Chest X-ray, PA view. Patient: 30 years old, sex F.
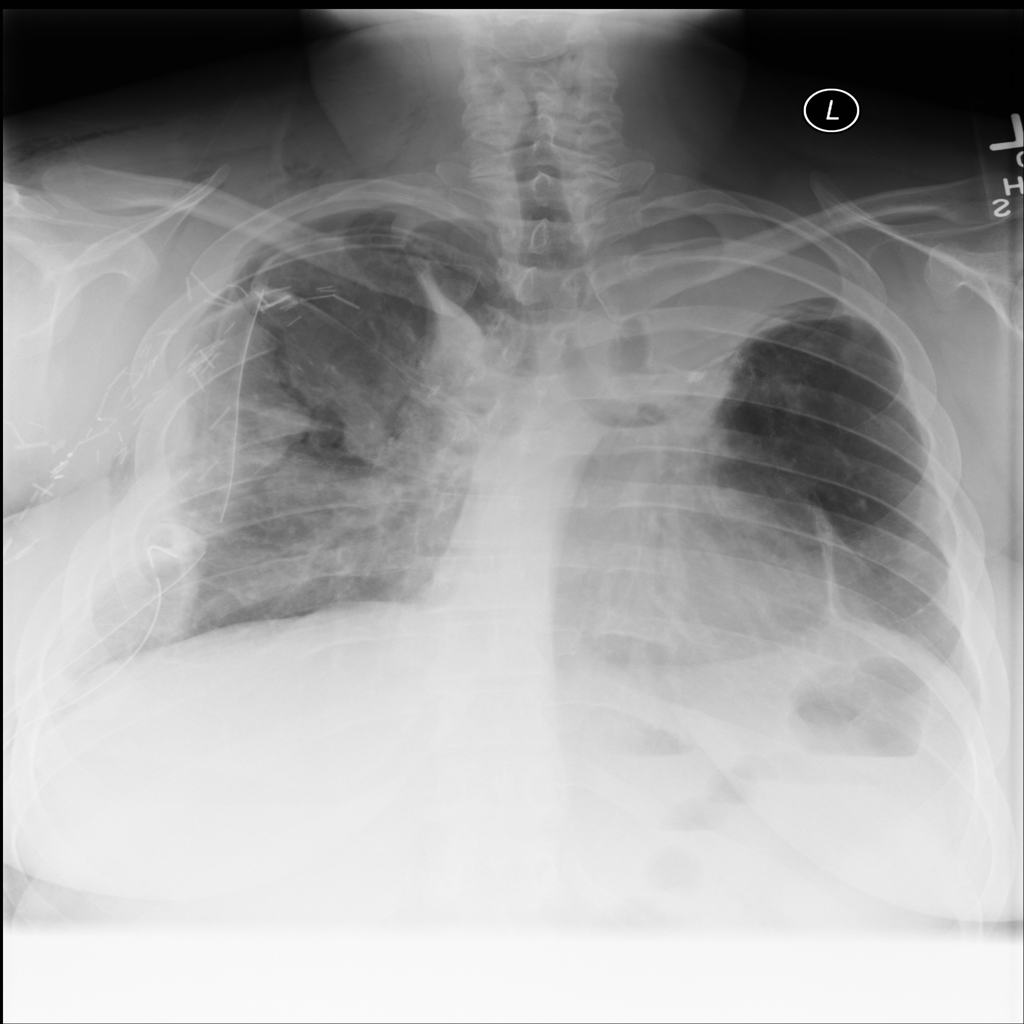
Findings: Atelectasis, Emphysema, Infiltration, Pneumothorax